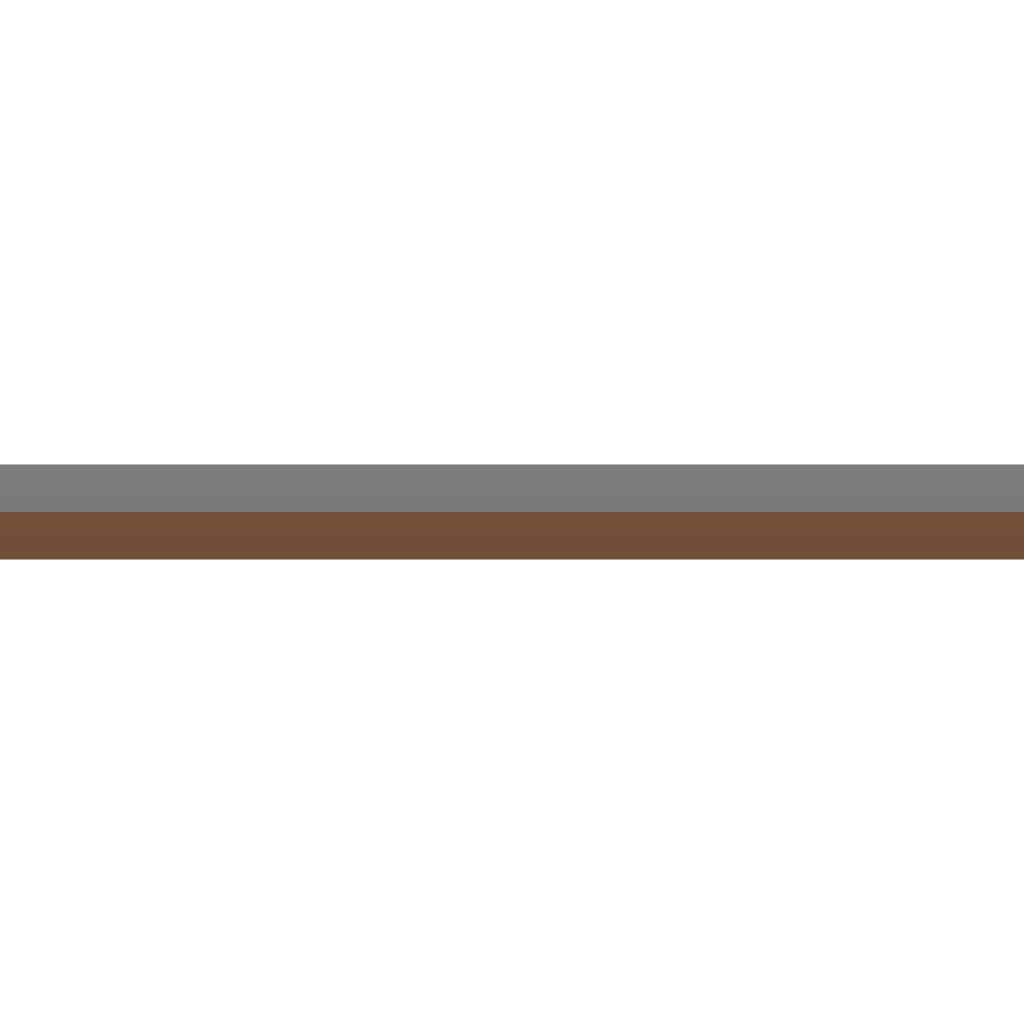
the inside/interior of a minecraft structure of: Big House